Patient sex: F
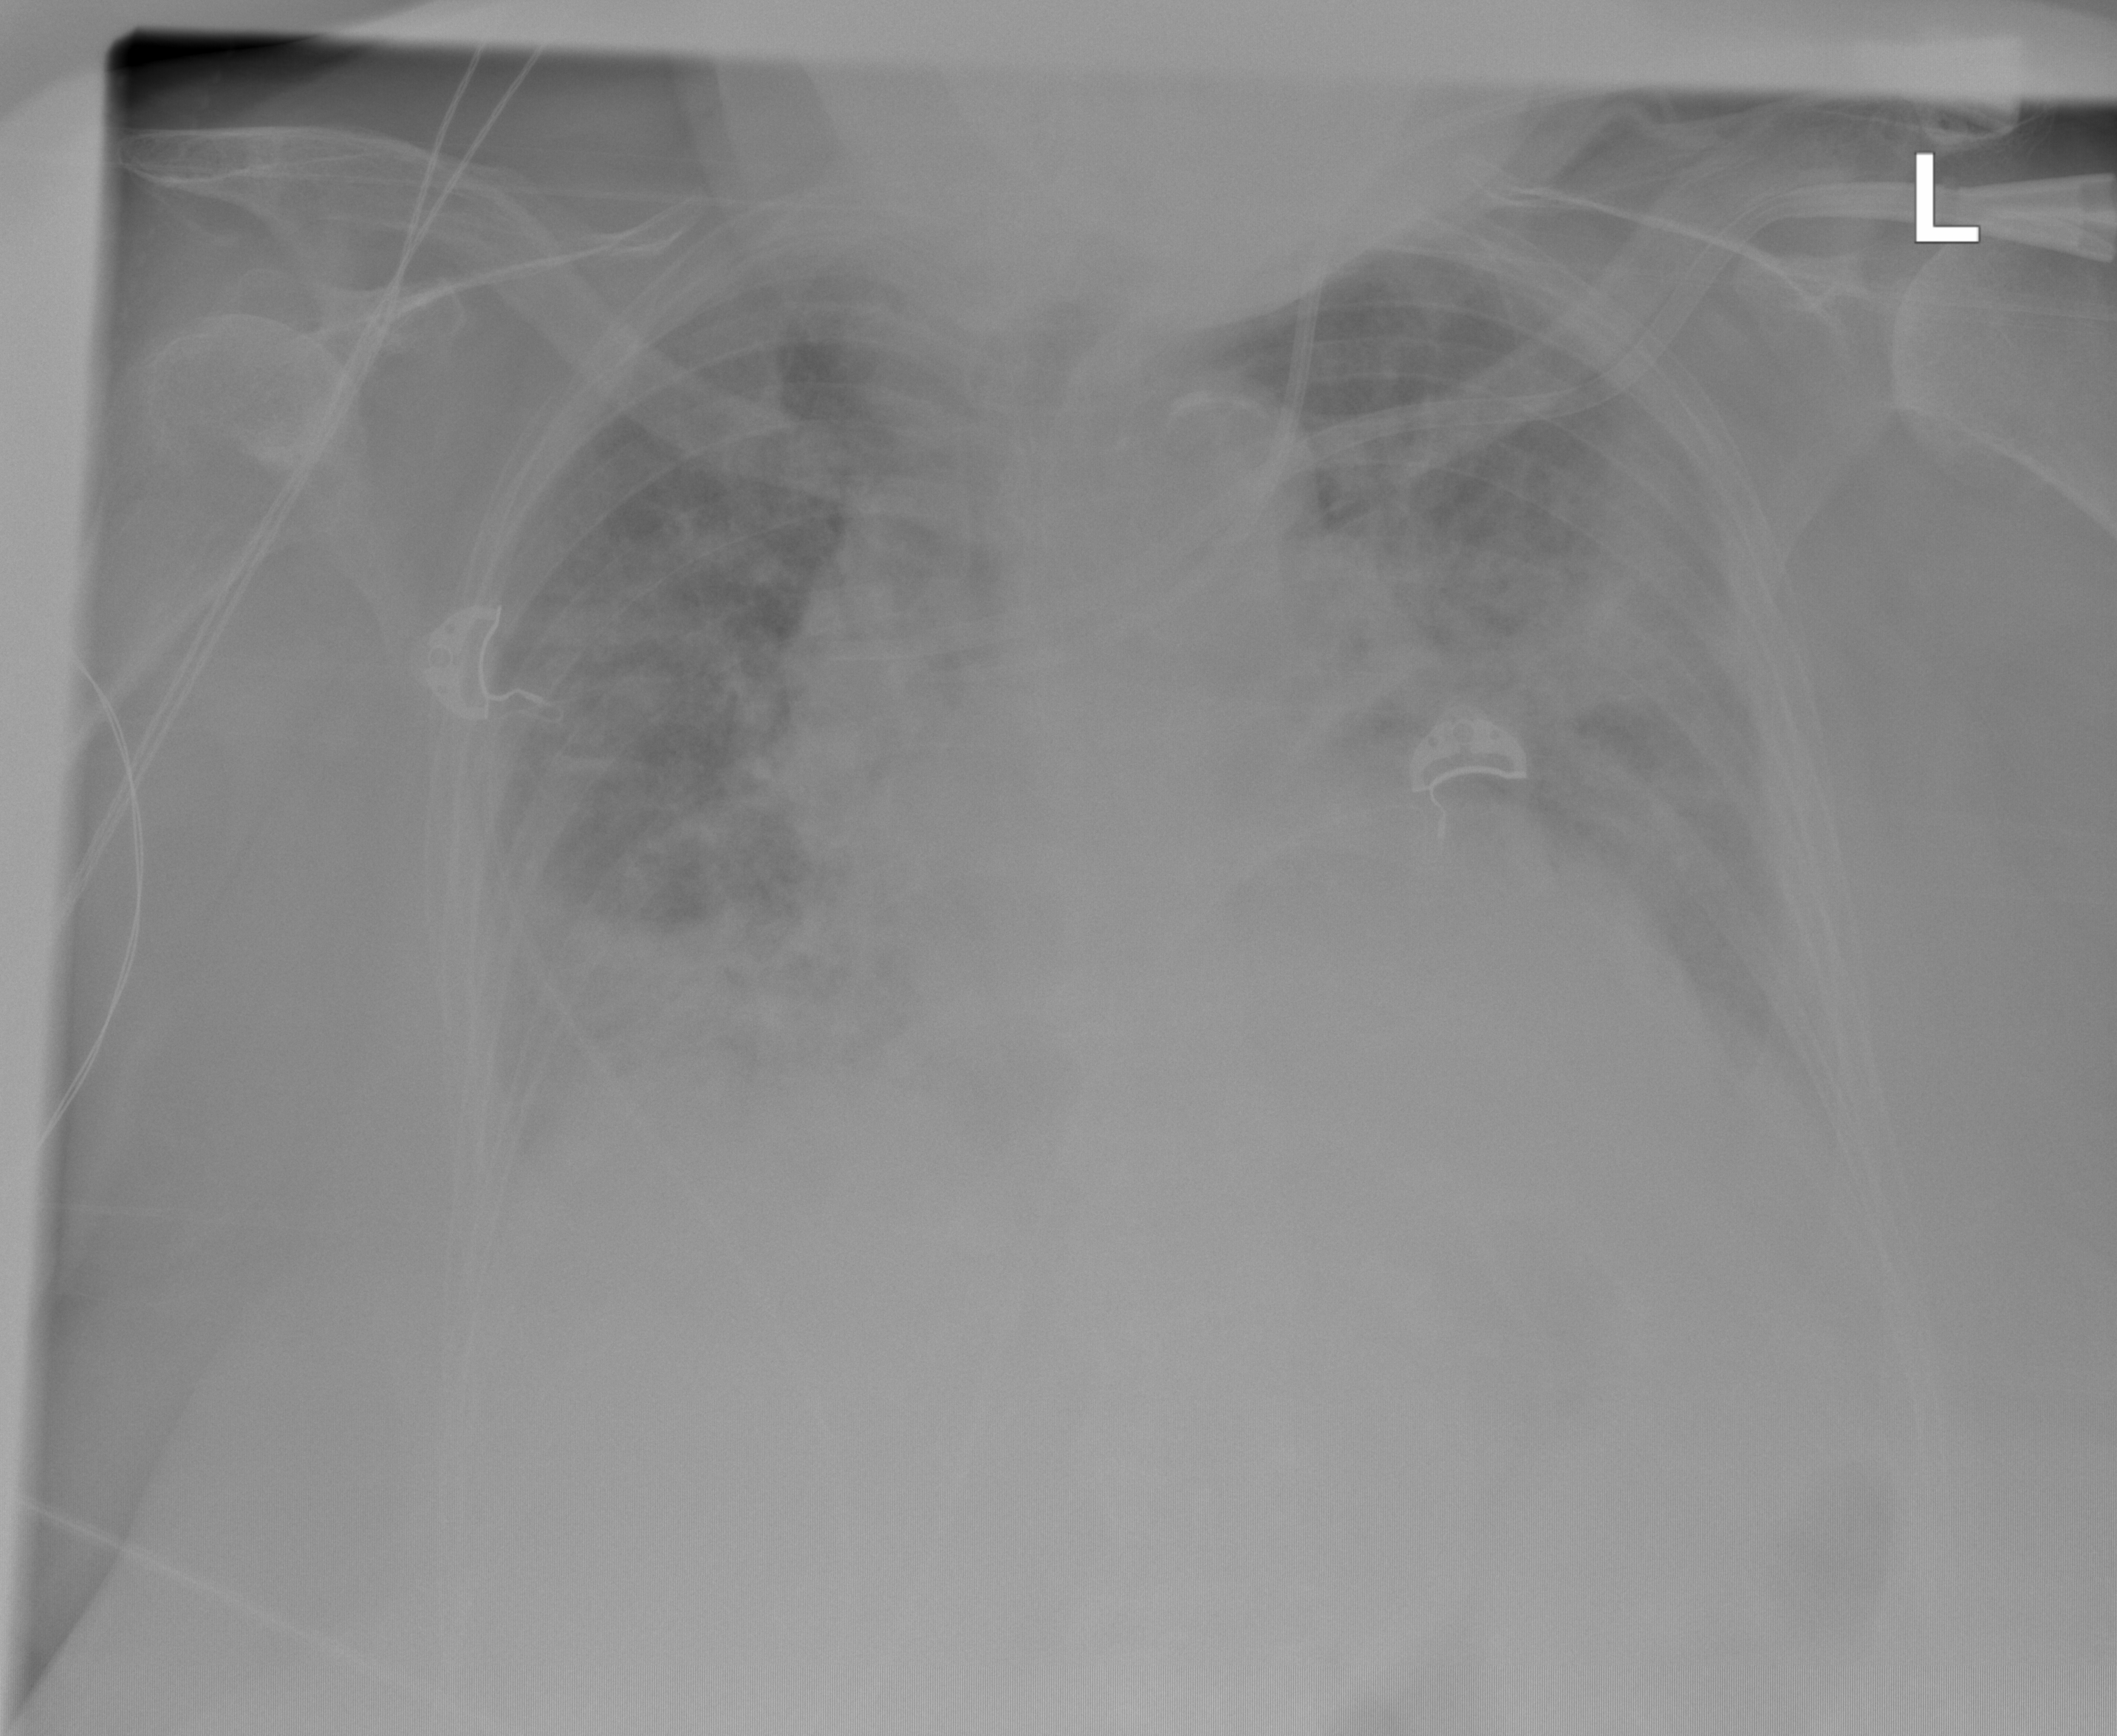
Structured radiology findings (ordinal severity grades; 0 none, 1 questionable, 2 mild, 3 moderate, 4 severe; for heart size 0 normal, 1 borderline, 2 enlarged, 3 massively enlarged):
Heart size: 2
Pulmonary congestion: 2
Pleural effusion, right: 2
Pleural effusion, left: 2
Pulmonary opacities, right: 3
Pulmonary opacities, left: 3
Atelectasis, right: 2
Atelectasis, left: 2